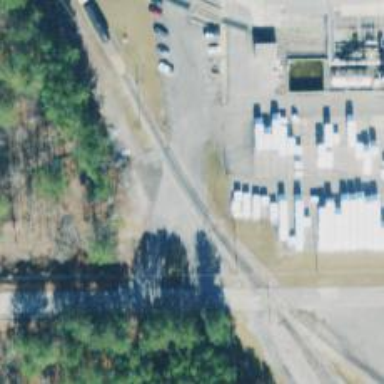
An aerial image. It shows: Rail spur service.